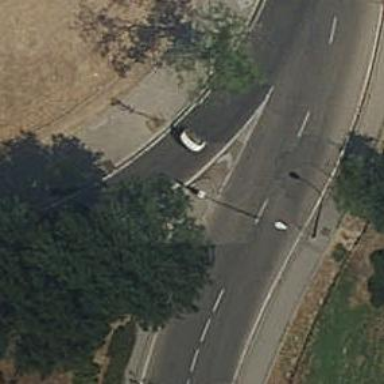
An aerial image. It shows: Kerb serving as barrier.